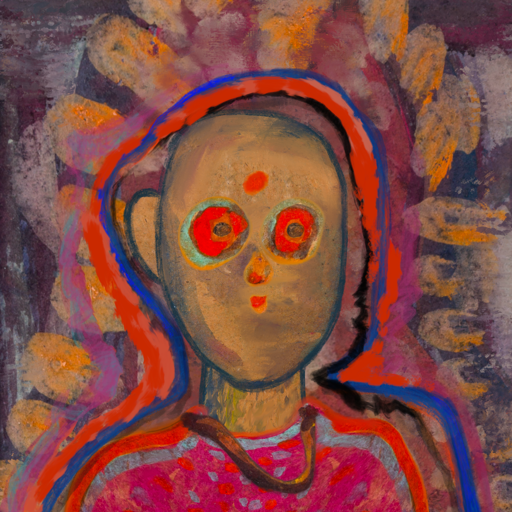
Background: Doll, Head And Neck Front: In_The_Sun, Face Front: Sisters, Bust: Sisters, Hair Front: Experience, Head Accessory: Blank, Second Necklace: Comrade, Necklace: Blank, Baby: Blank